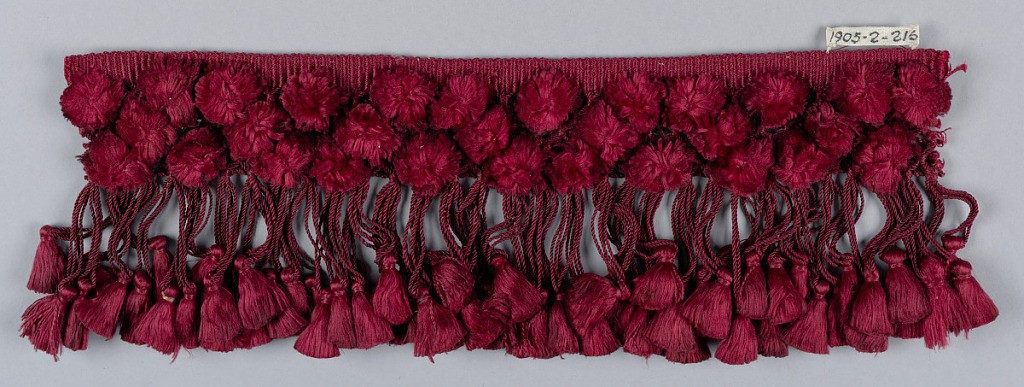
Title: Fringe
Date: late 18th century
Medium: silk Technique: plain weave
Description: Red fringe with heading, trellis band with floss tufts and looped skirt with tufts.